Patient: sex M, age 48
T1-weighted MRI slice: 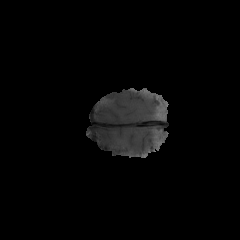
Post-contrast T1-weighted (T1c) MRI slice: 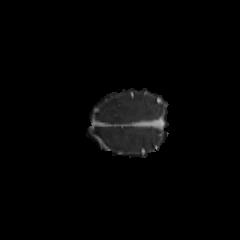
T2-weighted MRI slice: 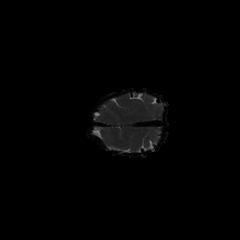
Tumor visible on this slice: no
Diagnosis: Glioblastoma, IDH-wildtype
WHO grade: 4